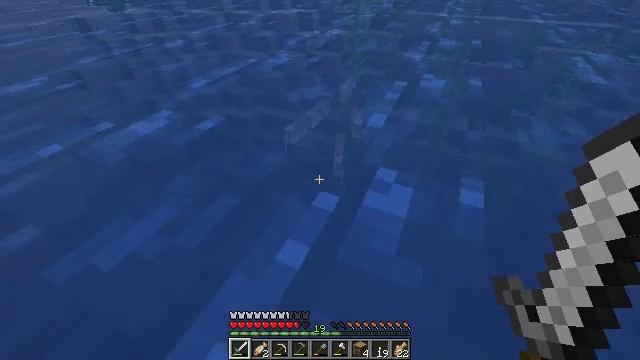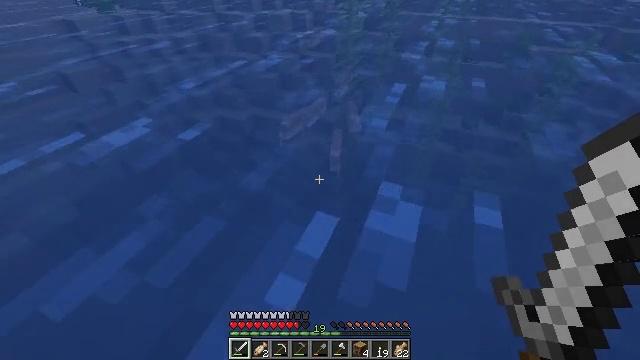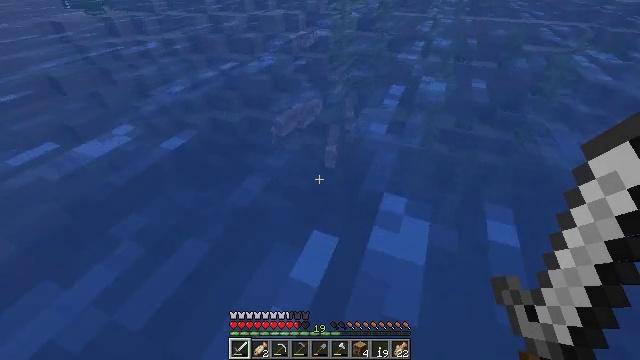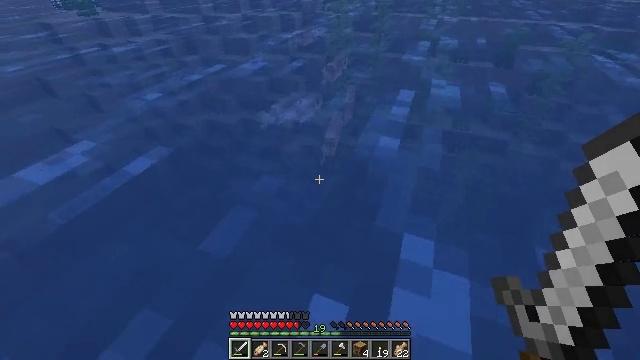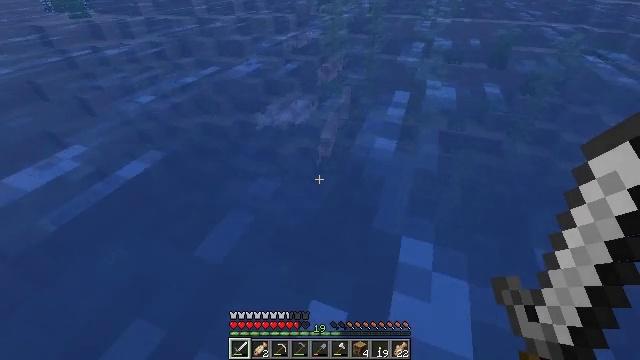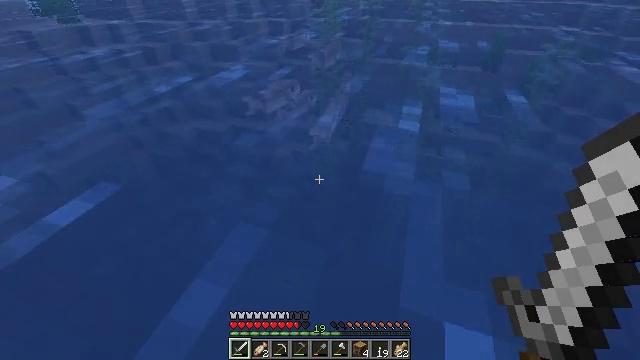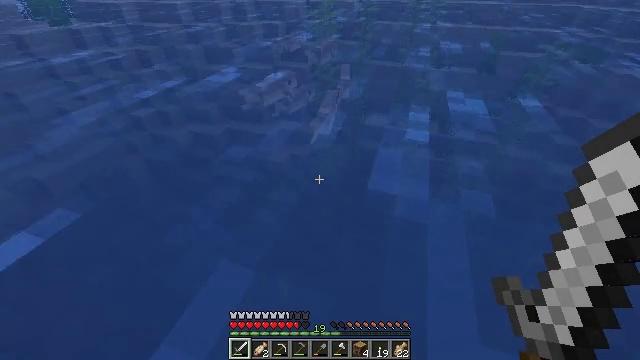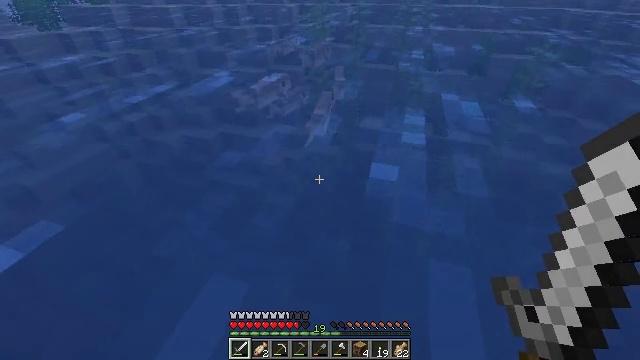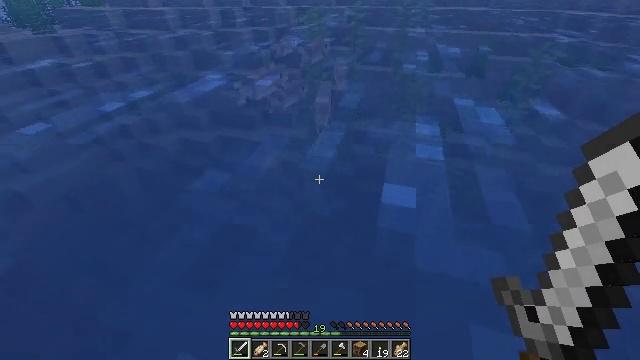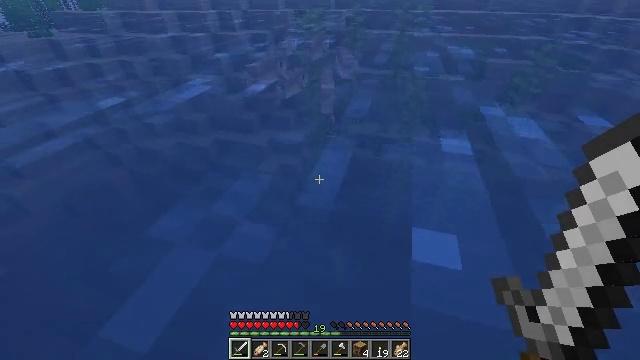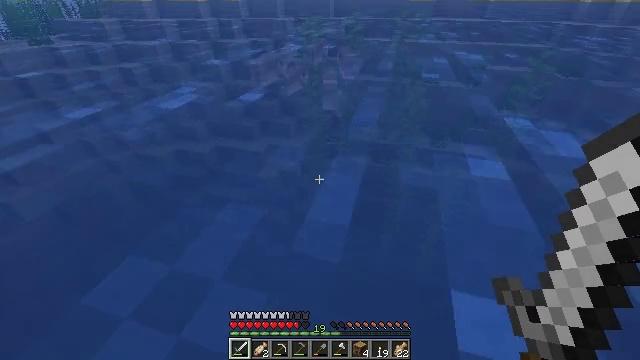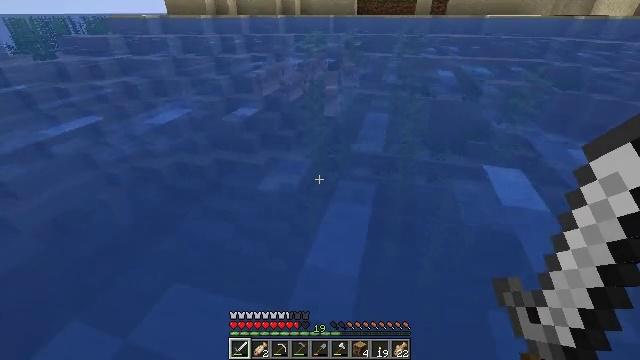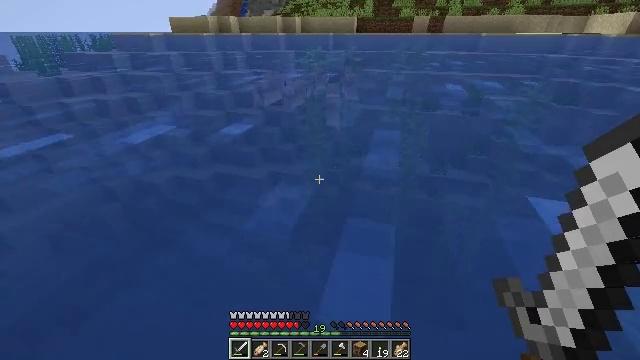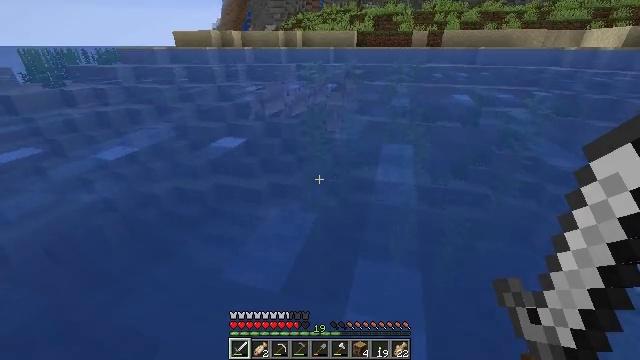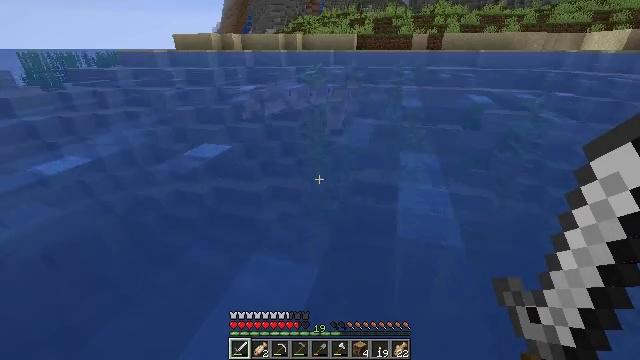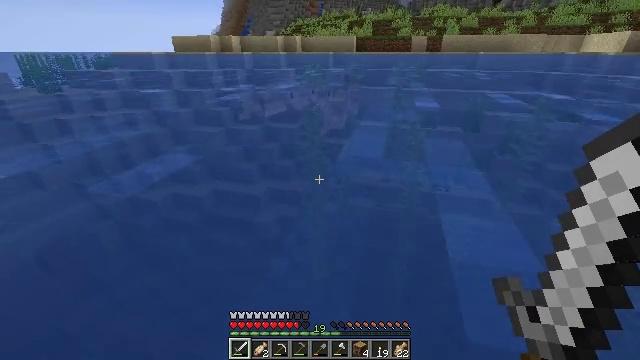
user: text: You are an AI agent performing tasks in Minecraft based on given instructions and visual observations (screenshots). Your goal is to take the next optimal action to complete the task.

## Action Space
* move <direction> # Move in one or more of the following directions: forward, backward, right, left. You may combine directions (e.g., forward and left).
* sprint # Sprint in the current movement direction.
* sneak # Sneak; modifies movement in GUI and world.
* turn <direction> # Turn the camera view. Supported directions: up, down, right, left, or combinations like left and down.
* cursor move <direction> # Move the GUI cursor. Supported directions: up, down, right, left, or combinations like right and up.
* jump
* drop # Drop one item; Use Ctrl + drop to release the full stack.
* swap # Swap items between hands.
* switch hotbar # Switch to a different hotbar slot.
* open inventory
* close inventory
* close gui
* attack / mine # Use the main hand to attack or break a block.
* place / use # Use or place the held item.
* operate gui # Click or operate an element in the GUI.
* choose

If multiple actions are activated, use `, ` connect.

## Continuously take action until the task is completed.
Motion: motion action
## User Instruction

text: Catch and defeat a cod.
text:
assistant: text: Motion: move forward, turn right
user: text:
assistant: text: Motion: move forward, turn right
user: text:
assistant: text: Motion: move forward
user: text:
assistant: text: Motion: move forward, turn right
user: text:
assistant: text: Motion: move forward, turn right
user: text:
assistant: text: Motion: move forward
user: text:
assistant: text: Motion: move forward, turn right
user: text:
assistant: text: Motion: move forward
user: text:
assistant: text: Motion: move forward
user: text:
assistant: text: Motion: move forward, turn up
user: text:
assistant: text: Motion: move forward, turn up
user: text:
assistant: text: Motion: move forward, turn up
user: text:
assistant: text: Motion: move forward, turn up
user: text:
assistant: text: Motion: move forward
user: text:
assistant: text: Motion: move forward
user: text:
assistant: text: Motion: move forward, turn up
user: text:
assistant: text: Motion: move forward
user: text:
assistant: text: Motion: move forward
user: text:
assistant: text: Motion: move forward
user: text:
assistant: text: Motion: move forward
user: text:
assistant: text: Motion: move forward
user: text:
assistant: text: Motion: move forward
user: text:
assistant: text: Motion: move forward
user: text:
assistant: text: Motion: move forward
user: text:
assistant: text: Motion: move forward, turn right
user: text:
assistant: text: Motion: move forward, turn right
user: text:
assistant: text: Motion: move forward, turn right
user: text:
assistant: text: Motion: move forward, turn right
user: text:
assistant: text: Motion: move forward, turn right and up
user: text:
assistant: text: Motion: move forward, turn right and up